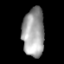
Tissue: lung
Cell type: Others
Senescence score: 0.2415
Nuclear area (px): 1054
Mean DAPI intensity: 157.943